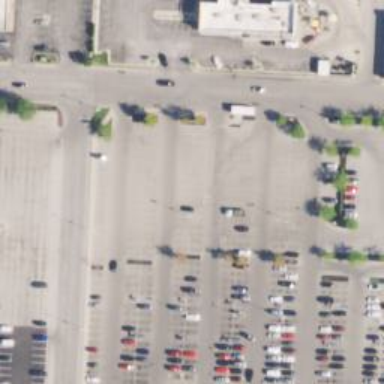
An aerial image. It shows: Trolley bay.